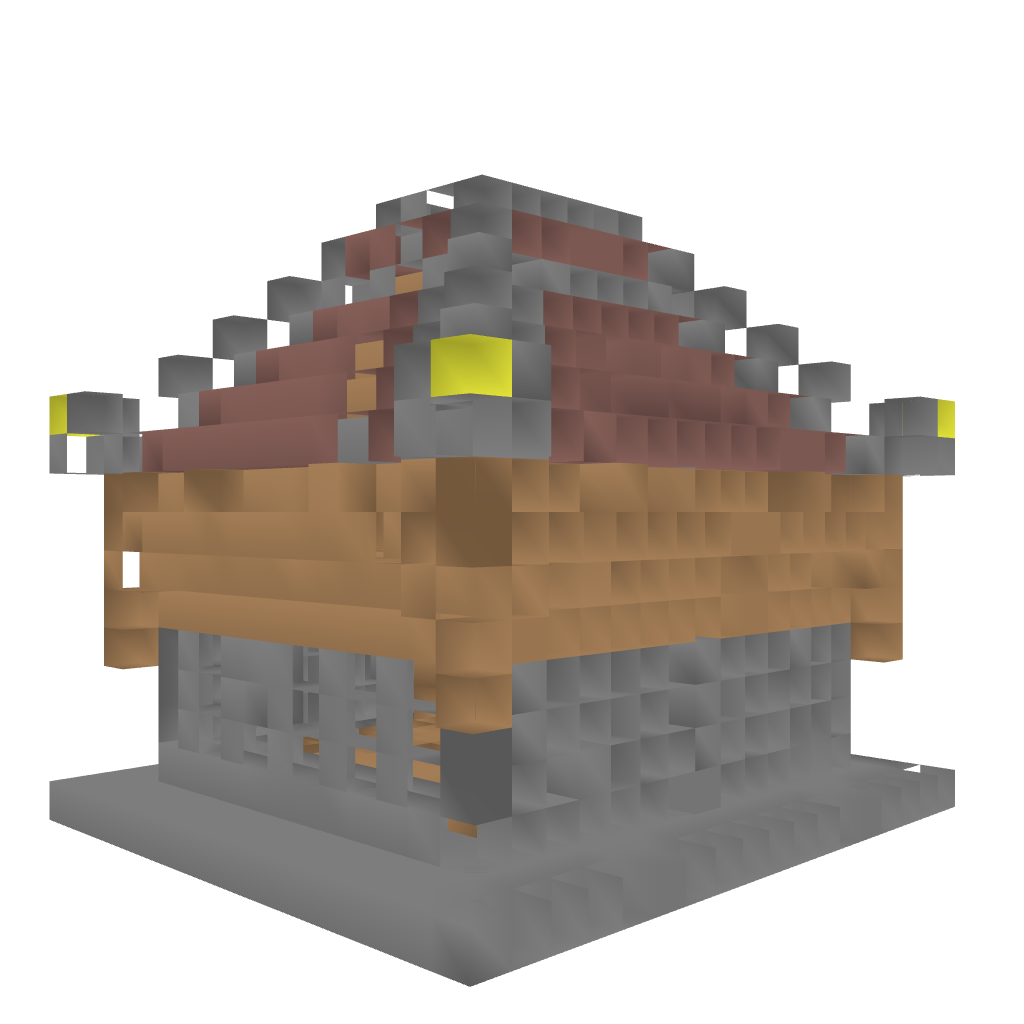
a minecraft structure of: Pretty Little Pagoda good quality